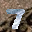
Label: 7